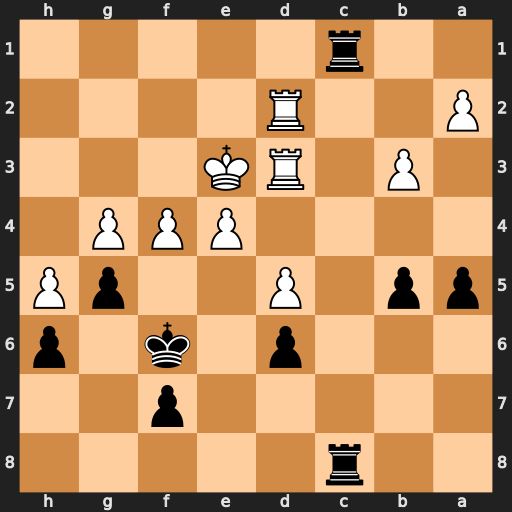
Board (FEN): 2r5/5p2/3p1k1p/pp1P2pP/4PPP1/1P1RK3/P2R4/2r5
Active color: b
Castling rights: -
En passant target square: -
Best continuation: Re1+ Kf2 Rxe4 fxg5+ Kxg5